Question: I have a ScrollView which contains a linear layout. The linear layout contains several textviews, all of which have the bottom 25% of their text cut off (see picture). I would like the text to be fully visible, with no scroll bar visible.
My assumption at this point is that the horizontal scroll bar is taking up that space.
I have hidden the scroll bar itself (as desired), but the blank space where it used to be occludes the text in the ScrollView.
- - -

Here is the relevant xml from my layout:
'''
<HorizontalScrollView android:layout_alignParentLeft="true" android:layout_alignParentBottom="true" android:id="@+id/ValuePicker" android:layout_width="160dp" android:scrollbars="none" android:layout_height="40dp" android:paddingBottom="5dp">
<LinearLayout android:orientation="horizontal" android:layout_height="40dp" android:id="@+id/ValueLayout" android:layout_width="fill_parent" android:layout_gravity="bottom">
<TextView android:layout_gravity="left|center_vertical" android:textSize="25dp" android:layout_height="wrap_content" android:id="@+id/value1" android:layout_width="wrap_content" android:text="A" android:padding="8dp" android:clickable="true"></TextView>
<TextView android:layout_gravity="left|center_vertical" android:text="2" android:scrollbarAlwaysDrawHorizontalTrack="false" android:id="@+id/value2" android:clickable="true" android:layout_width="wrap_content" android:layout_height="wrap_content" android:textSize="25dp" android:padding="8dp"></TextView>
<TextView android:layout_gravity="left|center_vertical" android:textSize="25dp" android:layout_height="wrap_content" android:id="@+id/value3" android:layout_width="wrap_content" android:text="3" android:padding="8dp" android:clickable="true" android:scrollbarAlwaysDrawHorizontalTrack="false"></TextView>
<TextView android:layout_gravity="left|center_vertical" android:textSize="25dp" android:layout_height="wrap_content" android:id="@+id/value4" android:layout_width="wrap_content" android:text="4" android:padding="8dp" android:clickable="true" android:scrollbarAlwaysDrawHorizontalTrack="false"></TextView>
<TextView android:textSize="25dp" android:layout_height="wrap_content" android:layout_width="wrap_content" android:layout_gravity="left|center_vertical" android:id="@+id/value5" android:text="5" android:padding="8dp" android:clickable="true" android:scrollbarAlwaysDrawHorizontalTrack="false"></TextView>
<TextView android:textSize="25dp" android:layout_height="wrap_content" android:layout_width="wrap_content" android:layout_gravity="left|center_vertical" android:id="@+id/value6" android:text="6" android:padding="8dp" android:clickable="true" android:scrollbarAlwaysDrawHorizontalTrack="false"></TextView>
<TextView android:layout_height="wrap_content" android:clickable="true" android:padding="8dp" android:scrollbarAlwaysDrawHorizontalTrack="false" android:layout_gravity="left|center_vertical" android:textSize="25dp" android:id="@+id/value7" android:layout_width="wrap_content" android:text="7"></TextView>
<TextView android:layout_height="wrap_content" android:clickable="true" android:padding="8dp" android:scrollbarAlwaysDrawHorizontalTrack="false" android:layout_gravity="left|center_vertical" android:textSize="25dp" android:id="@+id/value8" android:layout_width="wrap_content" android:text="8"></TextView>
<TextView android:layout_height="wrap_content" android:clickable="true" android:padding="8dp" android:scrollbarAlwaysDrawHorizontalTrack="false" android:layout_gravity="left|center_vertical" android:textSize="25dp" android:id="@+id/value9" android:layout_width="wrap_content" android:text="9"></TextView>
<TextView android:layout_height="wrap_content" android:clickable="true" android:padding="8dp" android:scrollbarAlwaysDrawHorizontalTrack="false" android:layout_gravity="left|center_vertical" android:textSize="25dp" android:id="@+id/value10" android:layout_width="wrap_content" android:text="10"></TextView>
<TextView android:layout_height="wrap_content" android:clickable="true" android:padding="8dp" android:scrollbarAlwaysDrawHorizontalTrack="false" android:layout_gravity="left|center_vertical" android:textSize="25dp" android:id="@+id/value11" android:layout_width="wrap_content" android:text="J"></TextView>
<TextView android:layout_height="wrap_content" android:clickable="true" android:padding="8dp" android:scrollbarAlwaysDrawHorizontalTrack="false" android:layout_gravity="left|center_vertical" android:textSize="25dp" android:id="@+id/value12" android:layout_width="wrap_content" android:text="Q"></TextView>
<TextView android:layout_height="wrap_content" android:clickable="true" android:padding="8dp" android:scrollbarAlwaysDrawHorizontalTrack="false" android:layout_gravity="left|center_vertical" android:textSize="25dp" android:id="@+id/value13" android:layout_width="wrap_content" android:text="K"></TextView>
</LinearLayout>
</HorizontalScrollView>
'''
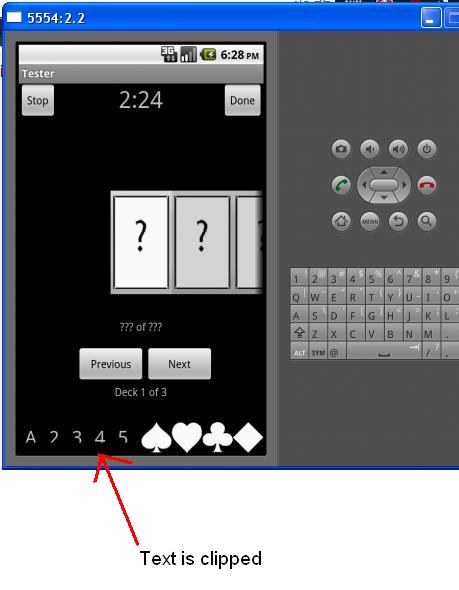
Answer: Looks like you are using padding. Try removing the padding from bottom. If you want to keep the padding then increase the height from 40dp to 45dp.
So size and padding are the issue.
Soln 1 (if you can increase size):
Increase size of 'HorizontalScrollView' and 'LinearLayout' to something like 'android:layout_height="60dp"' so that text is not clipped.
Soln 2 (if can get rid vertical padding):
The below layout works fine for '2' where i removed vertical padding. When you just saying padding=5 it will pad it all around.
'''
<TextView
android:id="@+id/value2"
android:layout_width="wrap_content"
android:layout_height="wrap_content"
android:layout_gravity="left|center_vertical"
android:clickable="true"
android:paddingLeft="8dp"
android:paddingRight="8dp"
android:scrollbarAlwaysDrawHorizontalTrack="false"
android:text="2"
android:textSize="25dp" >
</TextView>
'''
Now choose the appropriate soln as per your need.